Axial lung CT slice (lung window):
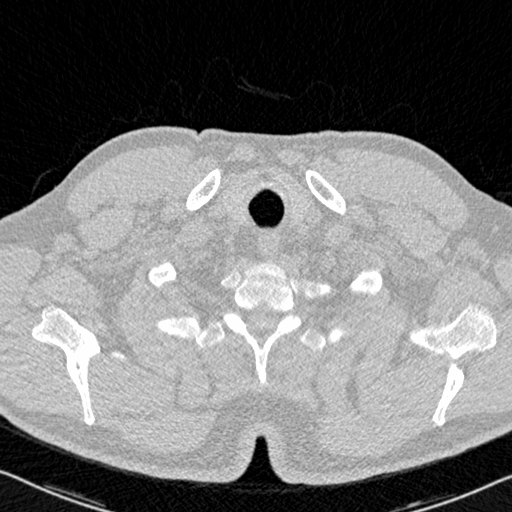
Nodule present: no